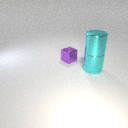
small purple metal cube behind large cyan metal cylinder